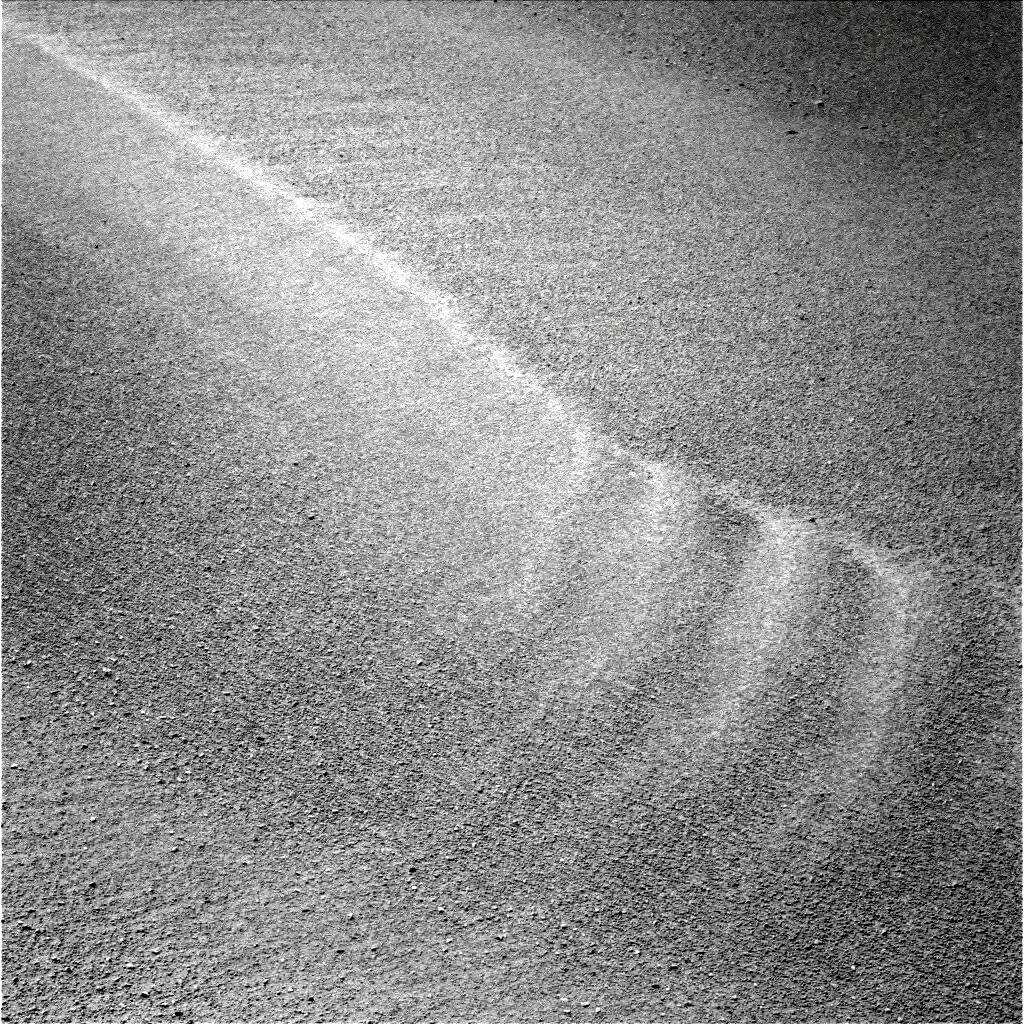
Terrain classes present: Gravel / Sand / Soil